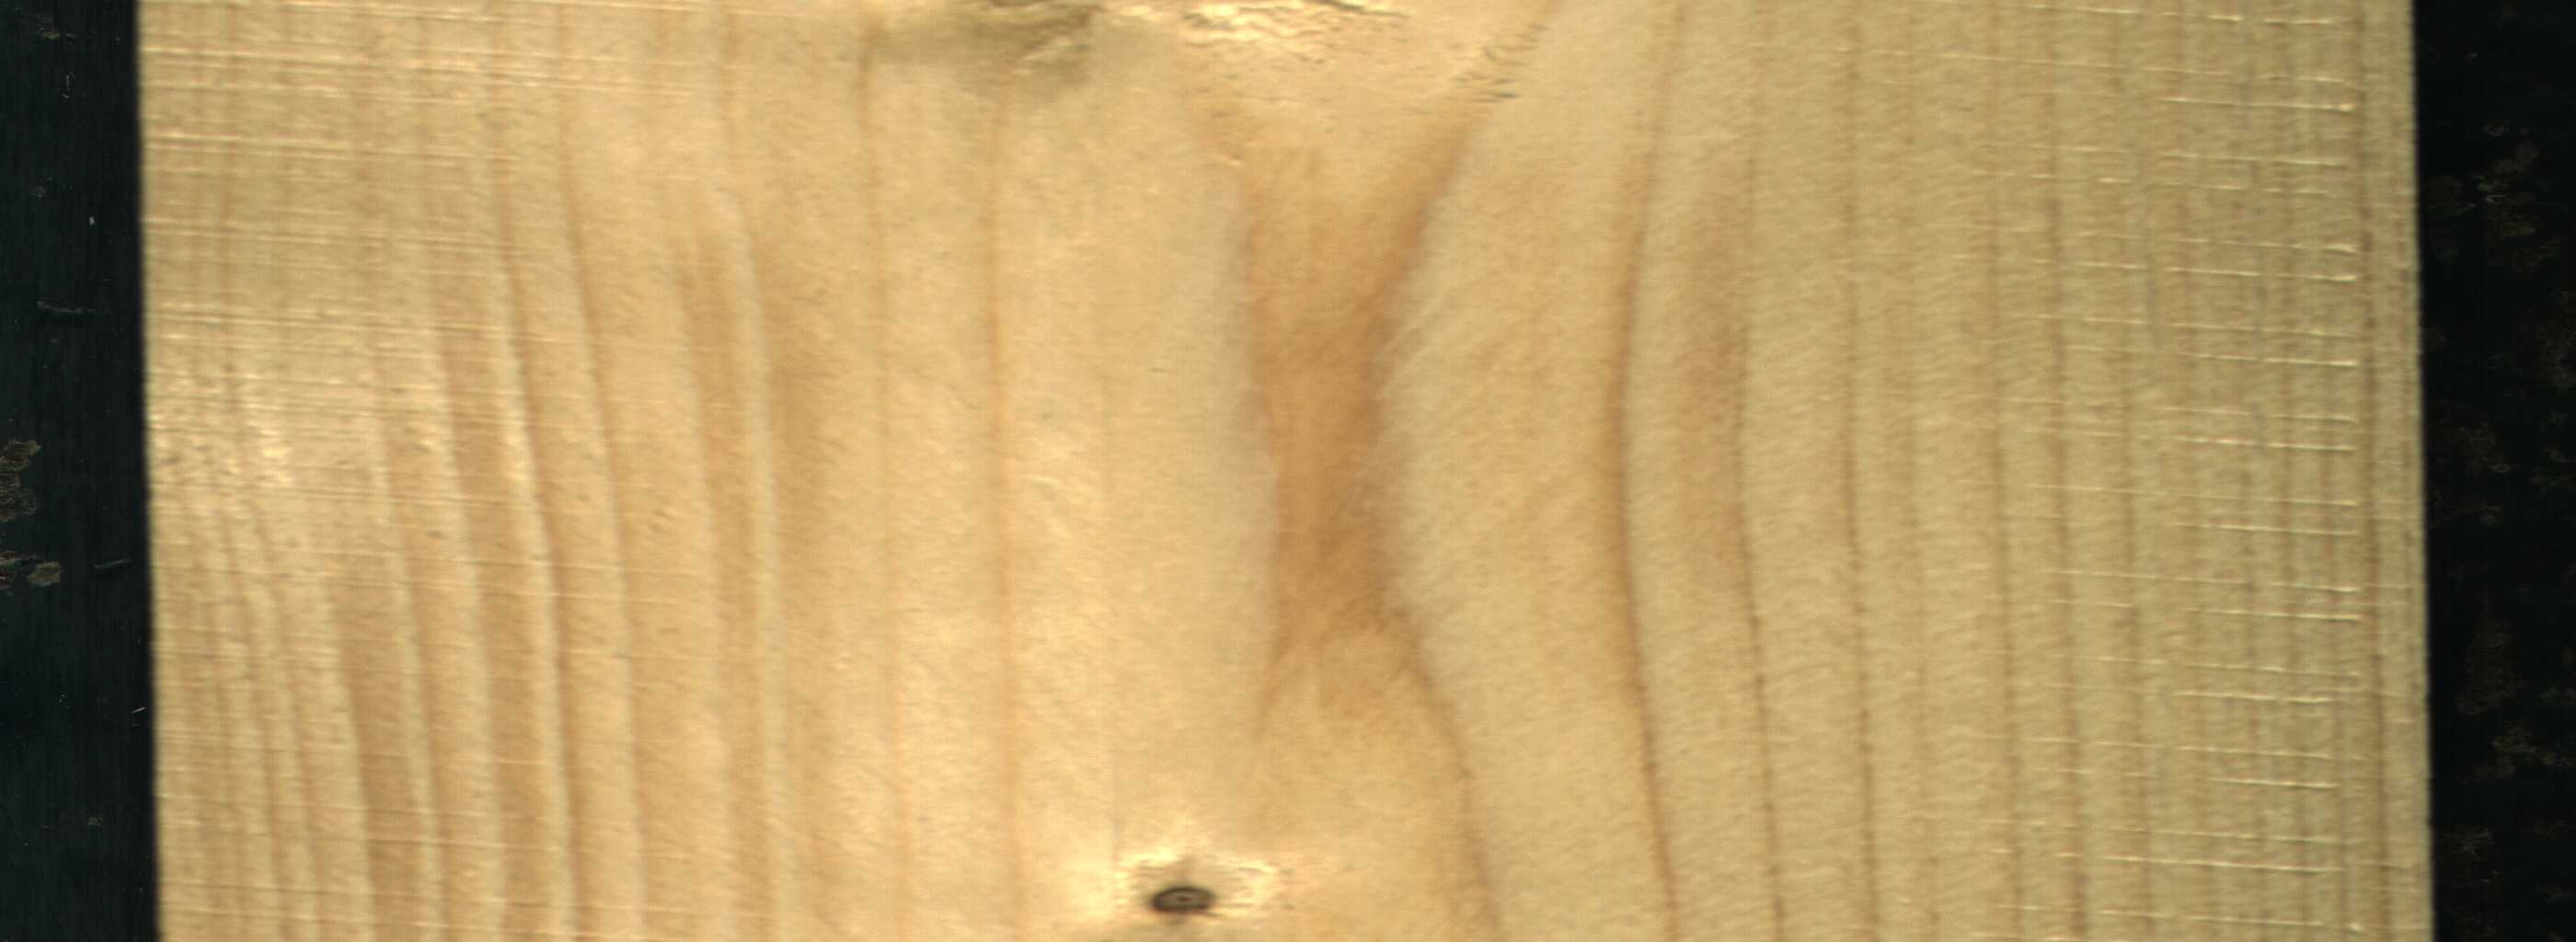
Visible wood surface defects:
Live_Knot